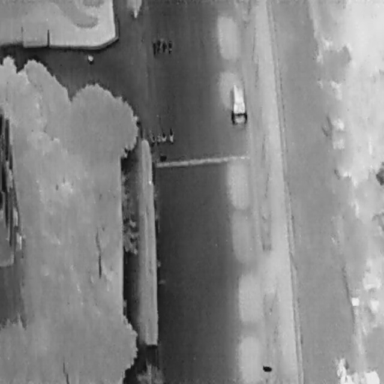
There are eight People in the infrared image.